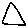
Label: triangle